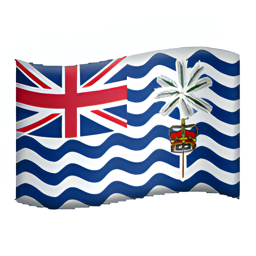
Name: flag for british indian ocean territory
Emoji: 🇮🇴
Group: Flags
Sub-group: country-flag